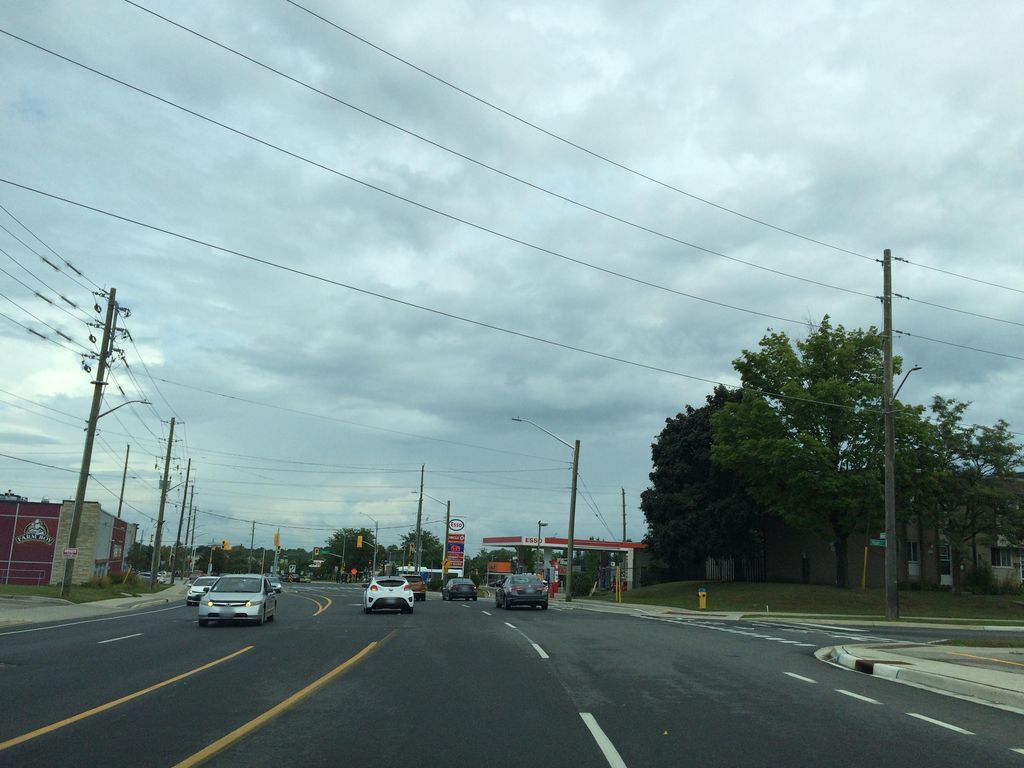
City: kitchener-waterloo